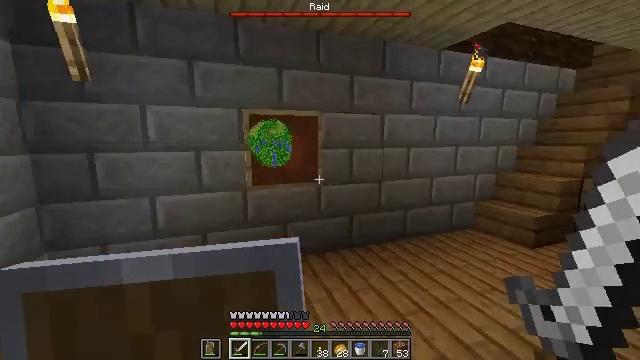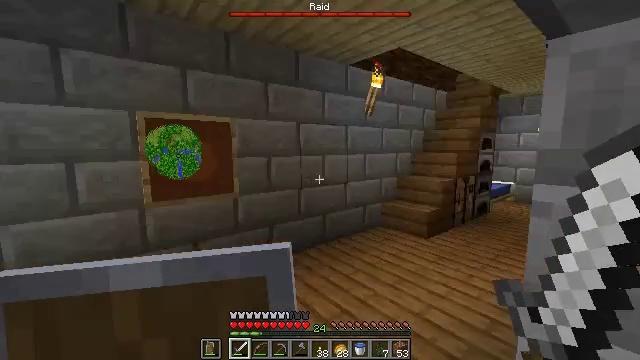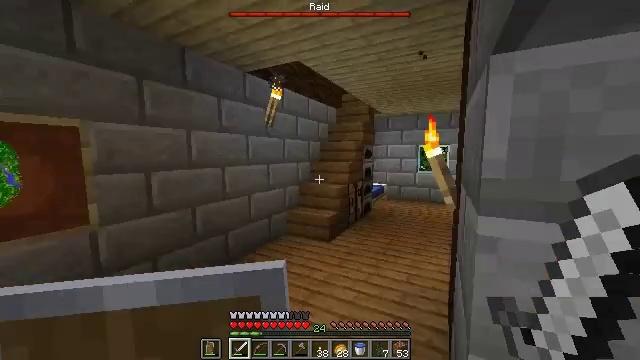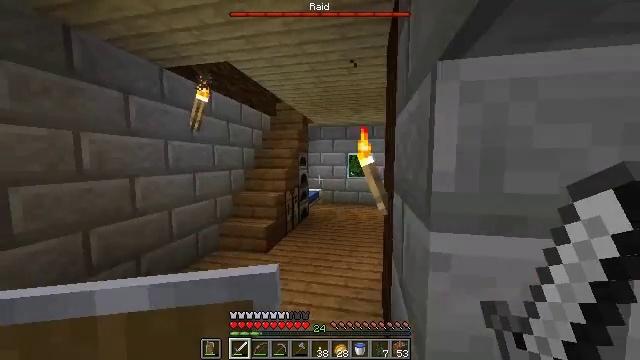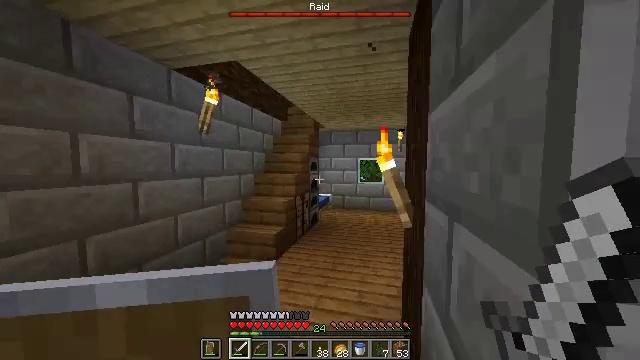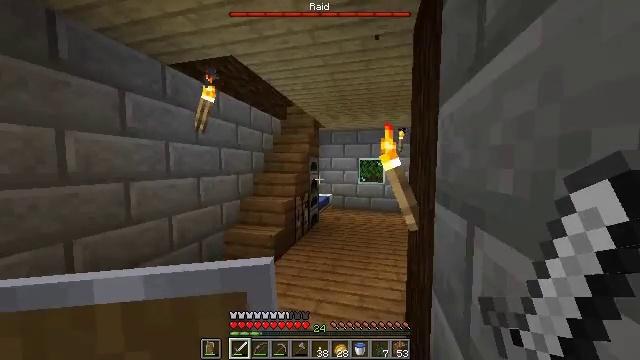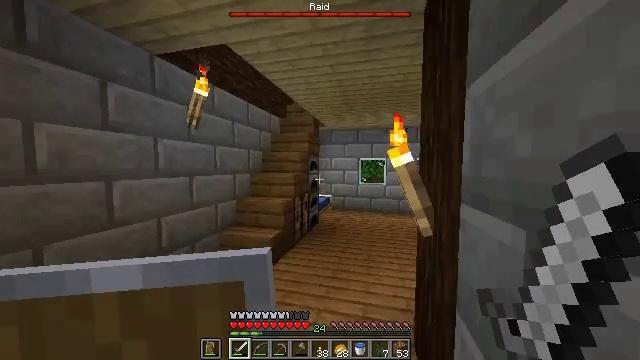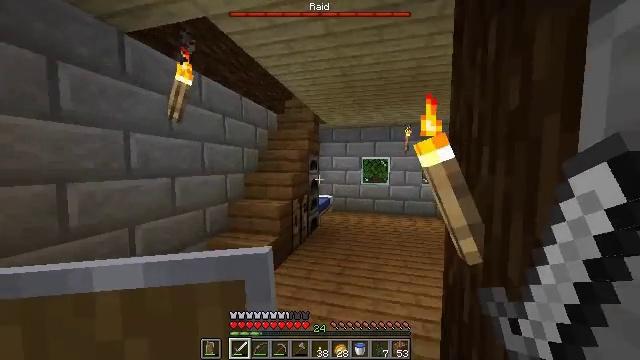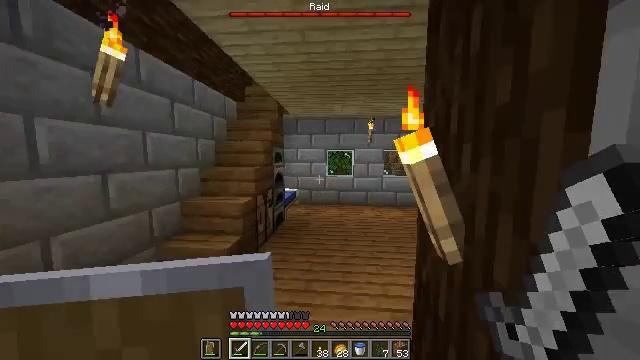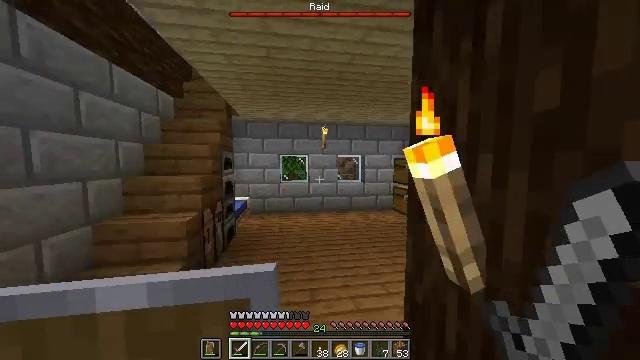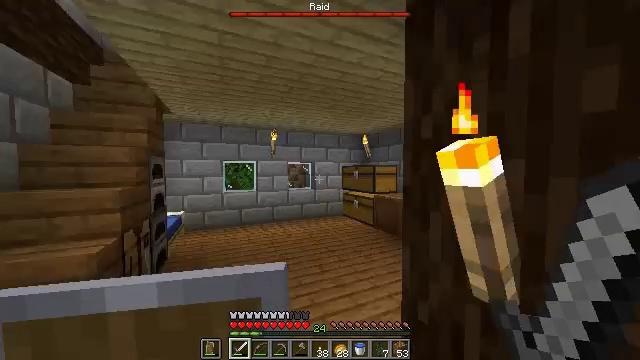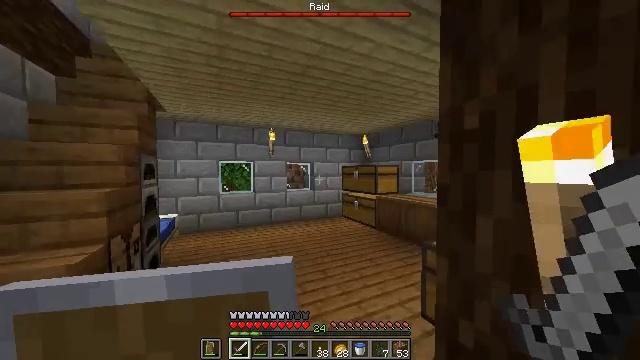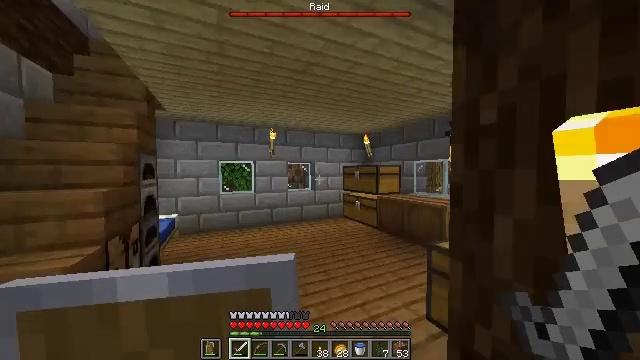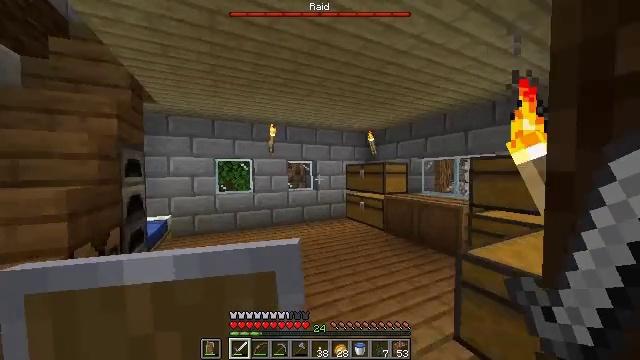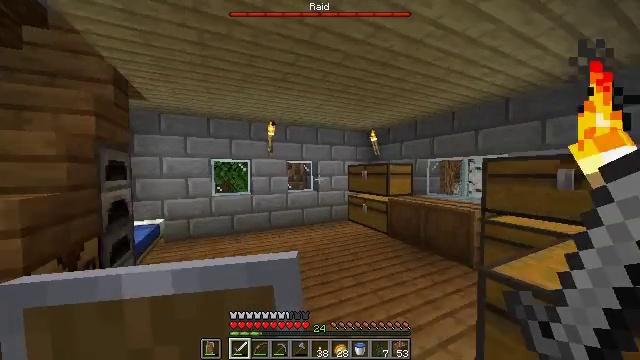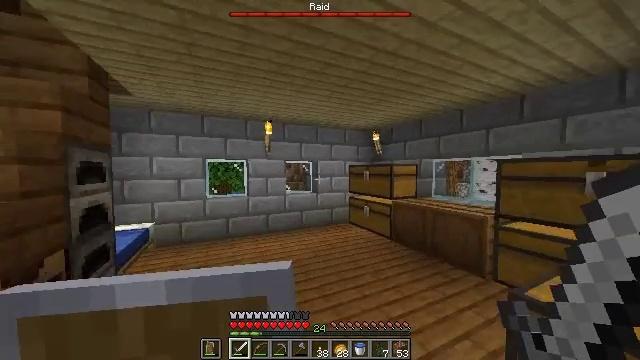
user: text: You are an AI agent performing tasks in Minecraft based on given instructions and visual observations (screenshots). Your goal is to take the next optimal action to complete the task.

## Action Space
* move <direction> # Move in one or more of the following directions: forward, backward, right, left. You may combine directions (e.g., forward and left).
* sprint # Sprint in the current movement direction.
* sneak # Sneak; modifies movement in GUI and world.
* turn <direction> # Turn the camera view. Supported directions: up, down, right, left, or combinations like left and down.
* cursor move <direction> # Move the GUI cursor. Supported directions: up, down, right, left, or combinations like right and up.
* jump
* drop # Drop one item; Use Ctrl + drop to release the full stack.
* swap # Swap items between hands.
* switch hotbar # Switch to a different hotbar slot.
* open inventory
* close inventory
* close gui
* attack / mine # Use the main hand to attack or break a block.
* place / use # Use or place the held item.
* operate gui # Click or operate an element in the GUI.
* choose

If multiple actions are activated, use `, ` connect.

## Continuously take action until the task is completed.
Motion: motion action
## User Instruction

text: Collect the grass block using a shovel.
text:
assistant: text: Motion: move forward, sprint, turn right and up
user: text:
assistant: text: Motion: move forward, sprint, turn right and up
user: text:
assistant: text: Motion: move forward, sprint, turn right and up
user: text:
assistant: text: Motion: move forward, turn left and up
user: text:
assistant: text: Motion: move forward
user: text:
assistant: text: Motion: move forward
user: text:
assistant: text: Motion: move forward
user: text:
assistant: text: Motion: move forward and move left, turn right and down
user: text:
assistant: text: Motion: move forward and move left, turn right and up
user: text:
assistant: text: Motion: move forward and move left, turn right and up
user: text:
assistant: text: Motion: move forward, turn right
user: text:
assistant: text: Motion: move forward
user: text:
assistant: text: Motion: move forward, sprint
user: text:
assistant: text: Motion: move forward, sprint
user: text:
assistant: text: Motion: move forward
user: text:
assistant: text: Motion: move forward
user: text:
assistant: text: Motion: move forward and move left, turn right and down
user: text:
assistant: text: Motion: move forward and move left, turn right and down
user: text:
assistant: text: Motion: move forward and move left, turn right
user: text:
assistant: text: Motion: move forward and move left, turn right
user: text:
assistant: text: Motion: move forward and move left, turn right and down
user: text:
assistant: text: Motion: move forward and move left, turn right and down
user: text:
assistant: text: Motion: move forward, turn right
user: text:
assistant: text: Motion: move forward, turn left and down
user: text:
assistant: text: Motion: move forward, turn right
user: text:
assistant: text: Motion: move forward, turn right and up
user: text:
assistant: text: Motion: move forward, turn up, use / place
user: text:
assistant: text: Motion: move forward, turn down, use / place
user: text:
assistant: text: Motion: move forward, use / place
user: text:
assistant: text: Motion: no_op